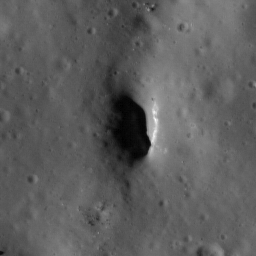
Pit: Copernicus 17b
Host crater: Copernicus
Host type: impact_melt
Lunar coordinates: latitude 10.24, longitude 339.601